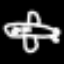
Label: airplane